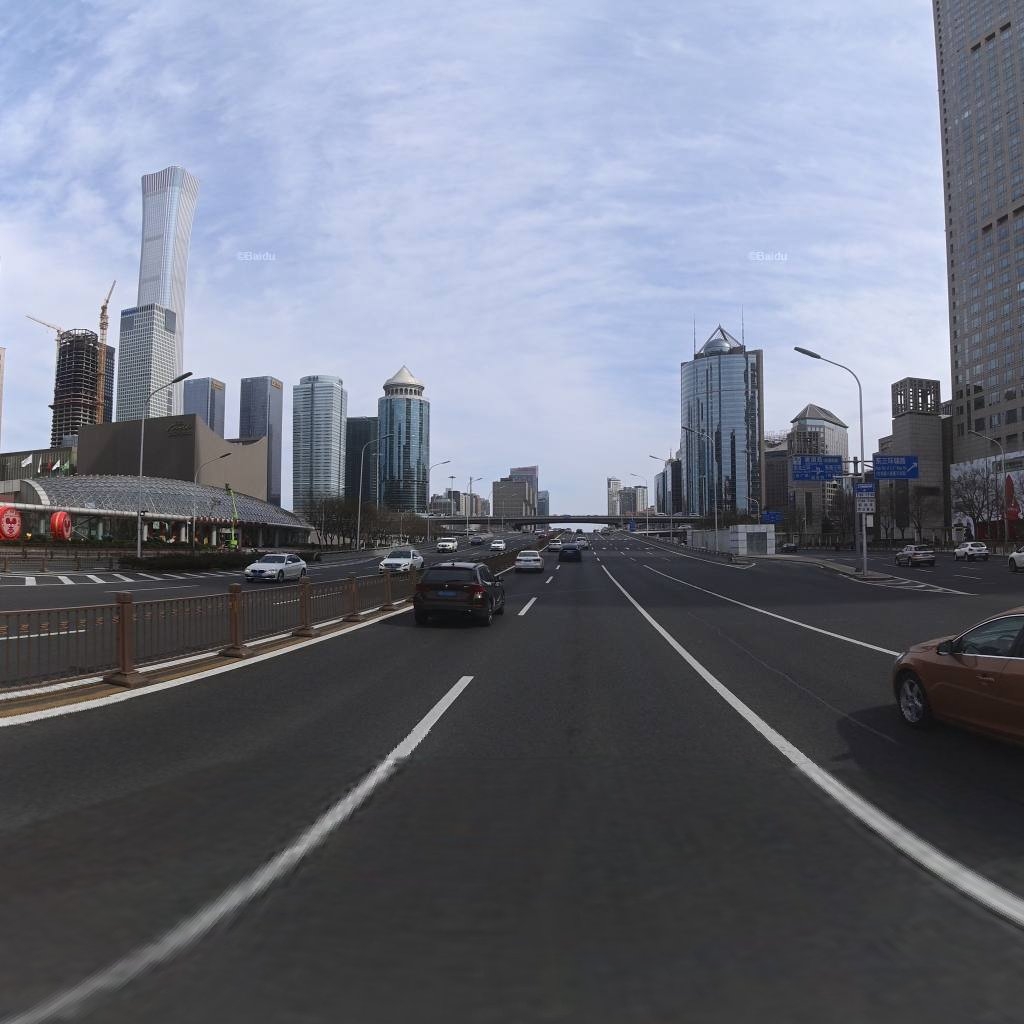
Region: Chaoyang
Road damage annotations: transverse patch, longitudinal patch